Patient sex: M
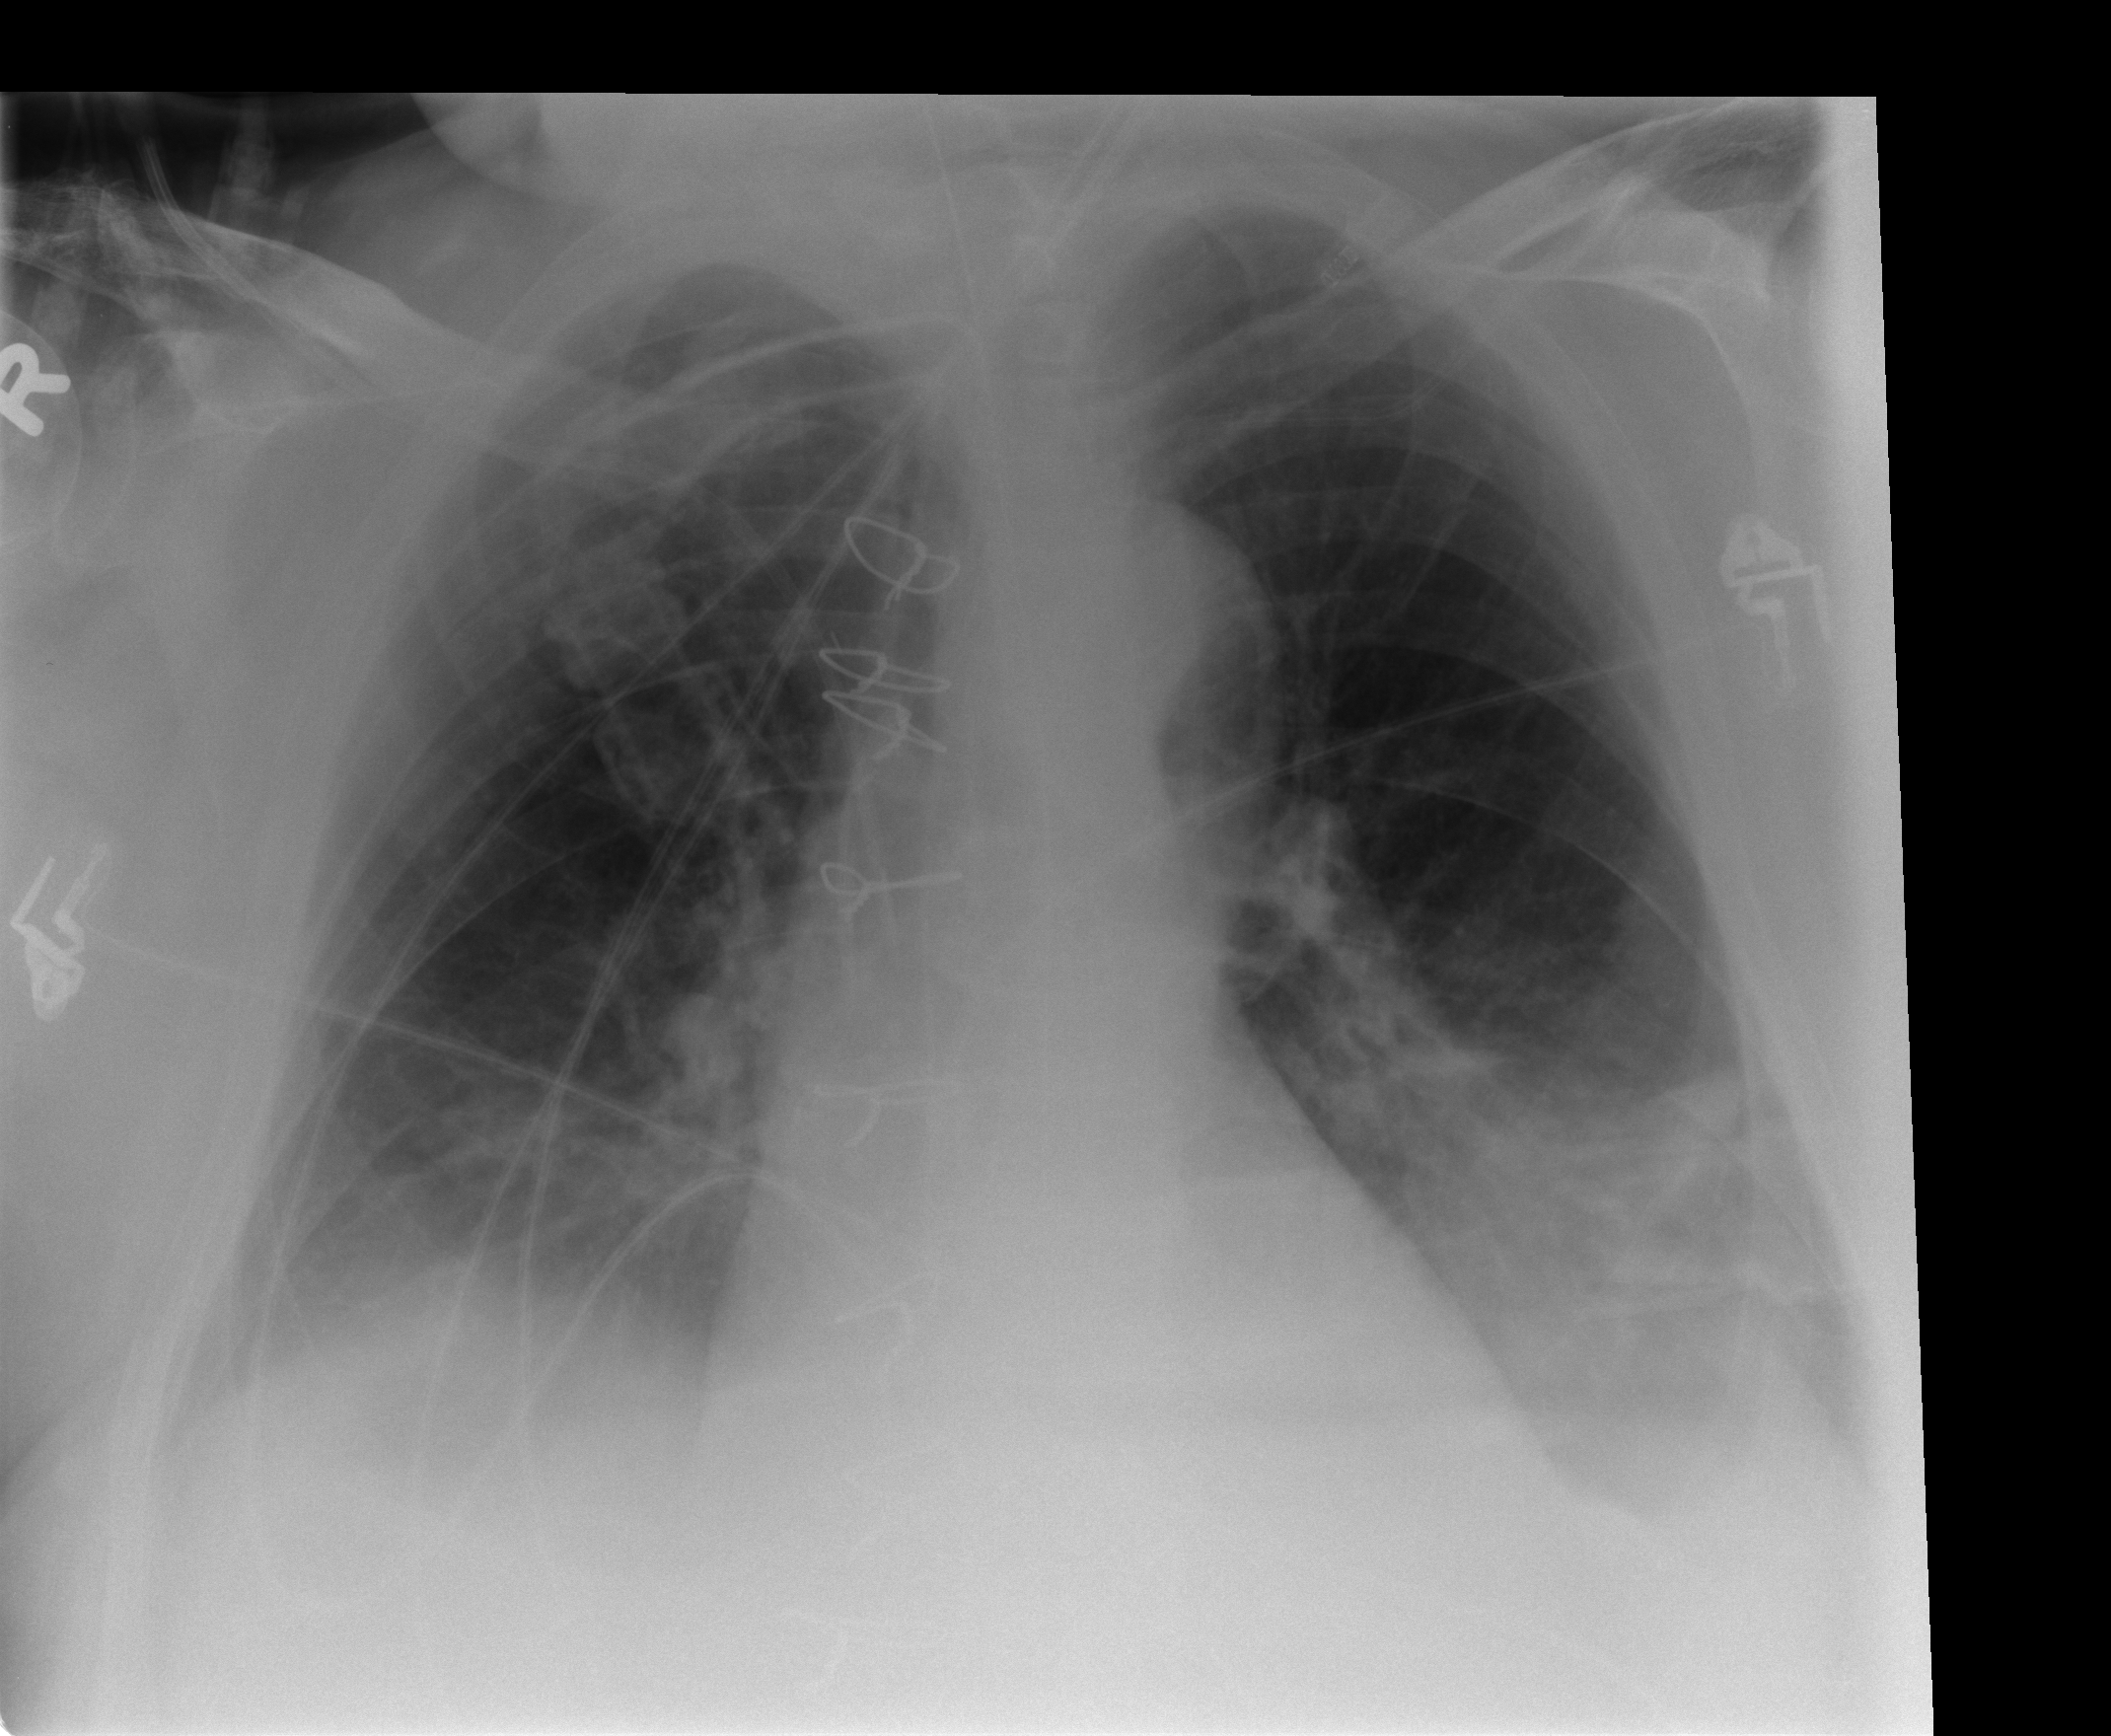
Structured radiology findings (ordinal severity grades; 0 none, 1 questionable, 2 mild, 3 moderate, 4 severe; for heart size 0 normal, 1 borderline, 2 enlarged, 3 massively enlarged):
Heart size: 0
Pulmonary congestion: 1
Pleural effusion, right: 2
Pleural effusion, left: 2
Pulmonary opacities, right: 1
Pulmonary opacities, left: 1
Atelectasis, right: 2
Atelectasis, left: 2